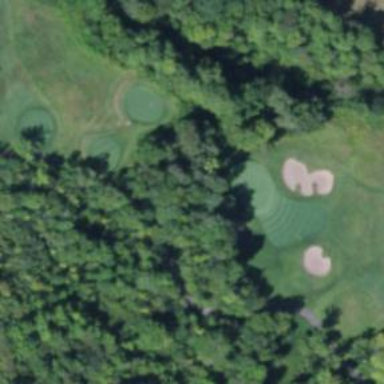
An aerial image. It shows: Golf hole.